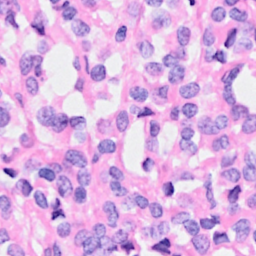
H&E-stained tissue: Breast